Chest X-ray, AP view. Patient: 56 years old, sex F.
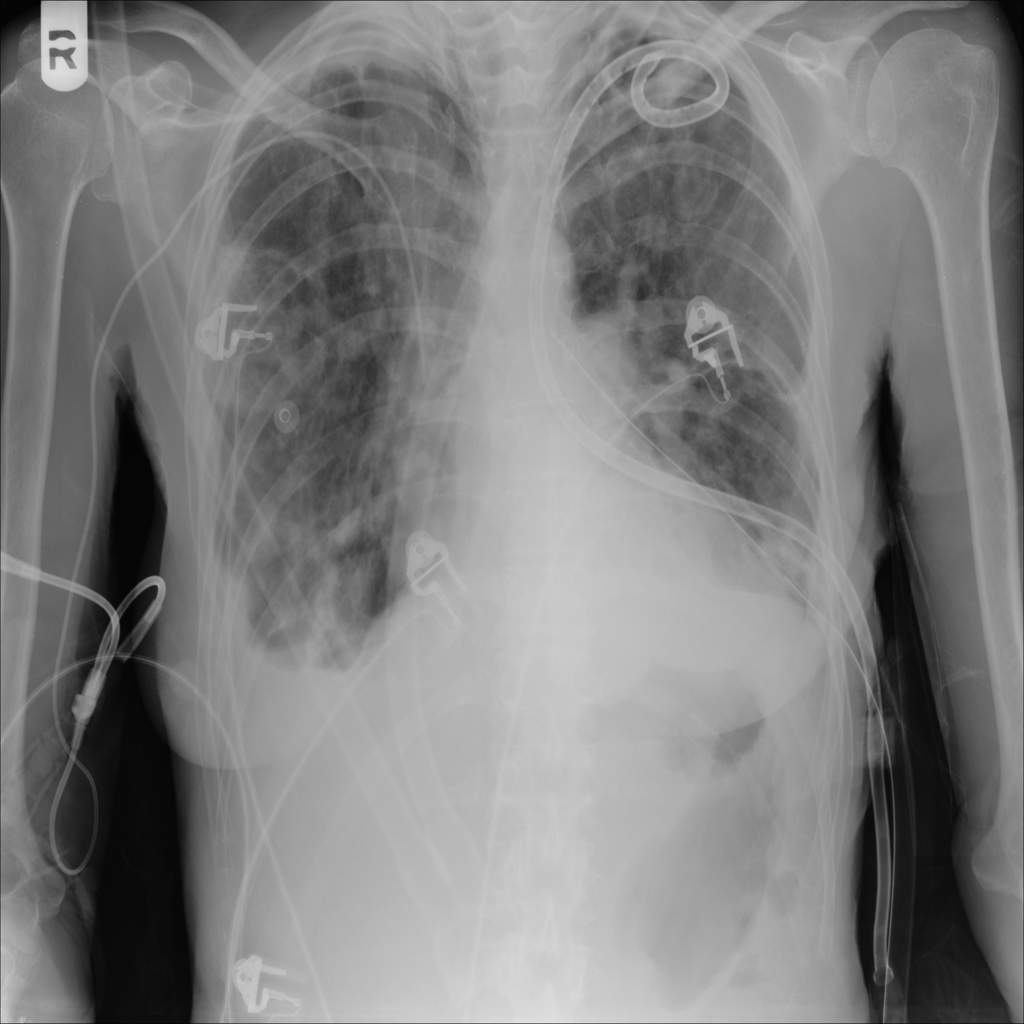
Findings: Effusion, Pleural_Thickening